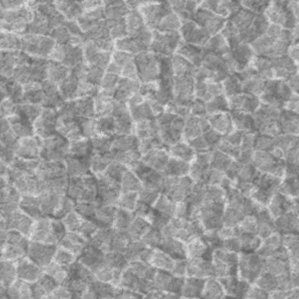
Label: frost